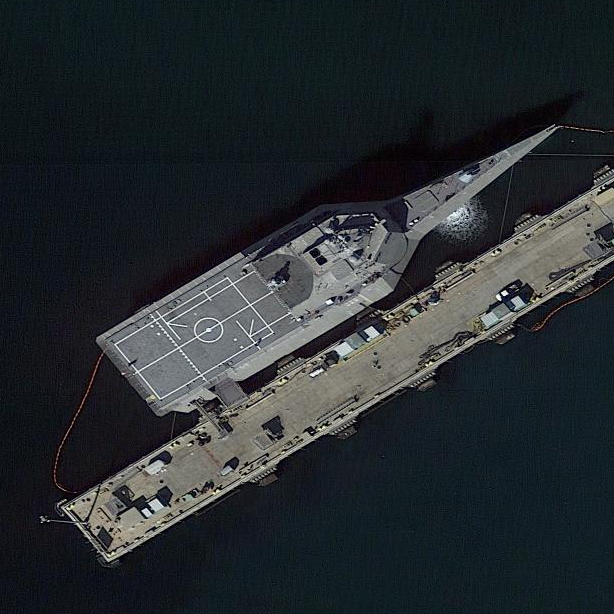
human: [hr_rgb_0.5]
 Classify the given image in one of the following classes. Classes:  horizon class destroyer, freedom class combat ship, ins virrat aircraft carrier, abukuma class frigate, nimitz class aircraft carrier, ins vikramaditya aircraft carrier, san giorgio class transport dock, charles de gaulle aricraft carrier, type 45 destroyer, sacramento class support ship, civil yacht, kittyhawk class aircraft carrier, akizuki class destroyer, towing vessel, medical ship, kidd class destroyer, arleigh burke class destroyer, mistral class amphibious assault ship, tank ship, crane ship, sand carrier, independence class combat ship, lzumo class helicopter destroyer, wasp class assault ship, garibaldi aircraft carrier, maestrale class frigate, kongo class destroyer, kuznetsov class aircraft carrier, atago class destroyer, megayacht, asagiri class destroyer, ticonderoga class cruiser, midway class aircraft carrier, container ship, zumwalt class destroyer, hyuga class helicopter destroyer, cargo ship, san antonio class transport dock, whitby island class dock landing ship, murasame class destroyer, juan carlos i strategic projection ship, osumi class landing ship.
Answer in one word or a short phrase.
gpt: Independence class combat ship